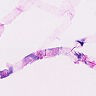
Metastatic tissue present: no